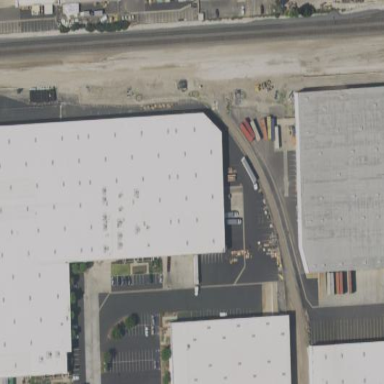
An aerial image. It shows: Warehouse.